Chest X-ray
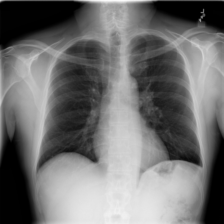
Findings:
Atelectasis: negative
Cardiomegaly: negative
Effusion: negative
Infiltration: negative
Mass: negative
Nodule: negative
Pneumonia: negative
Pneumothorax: negative
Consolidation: negative
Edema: negative
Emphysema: negative
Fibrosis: negative
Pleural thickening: negative
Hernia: negative